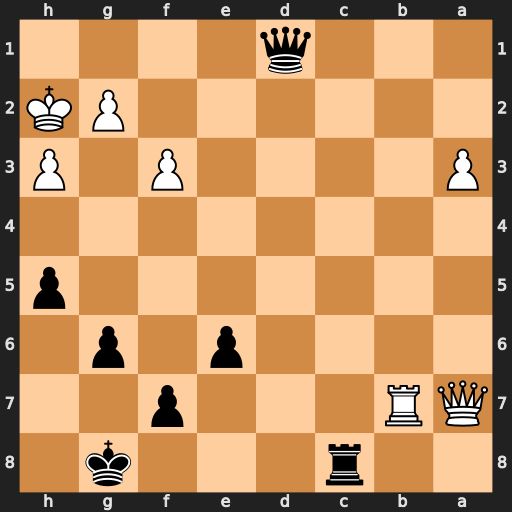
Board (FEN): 2r3k1/QR3p2/4p1p1/7p/8/P4P1P/6PK/3q4
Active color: b
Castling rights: -
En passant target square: -
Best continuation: Qd6+ Kh1 Rc1+